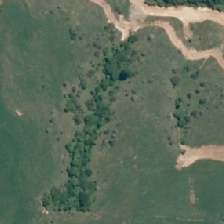
Land cover: low_producing_grassland